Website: home-depot
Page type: customer-info-address
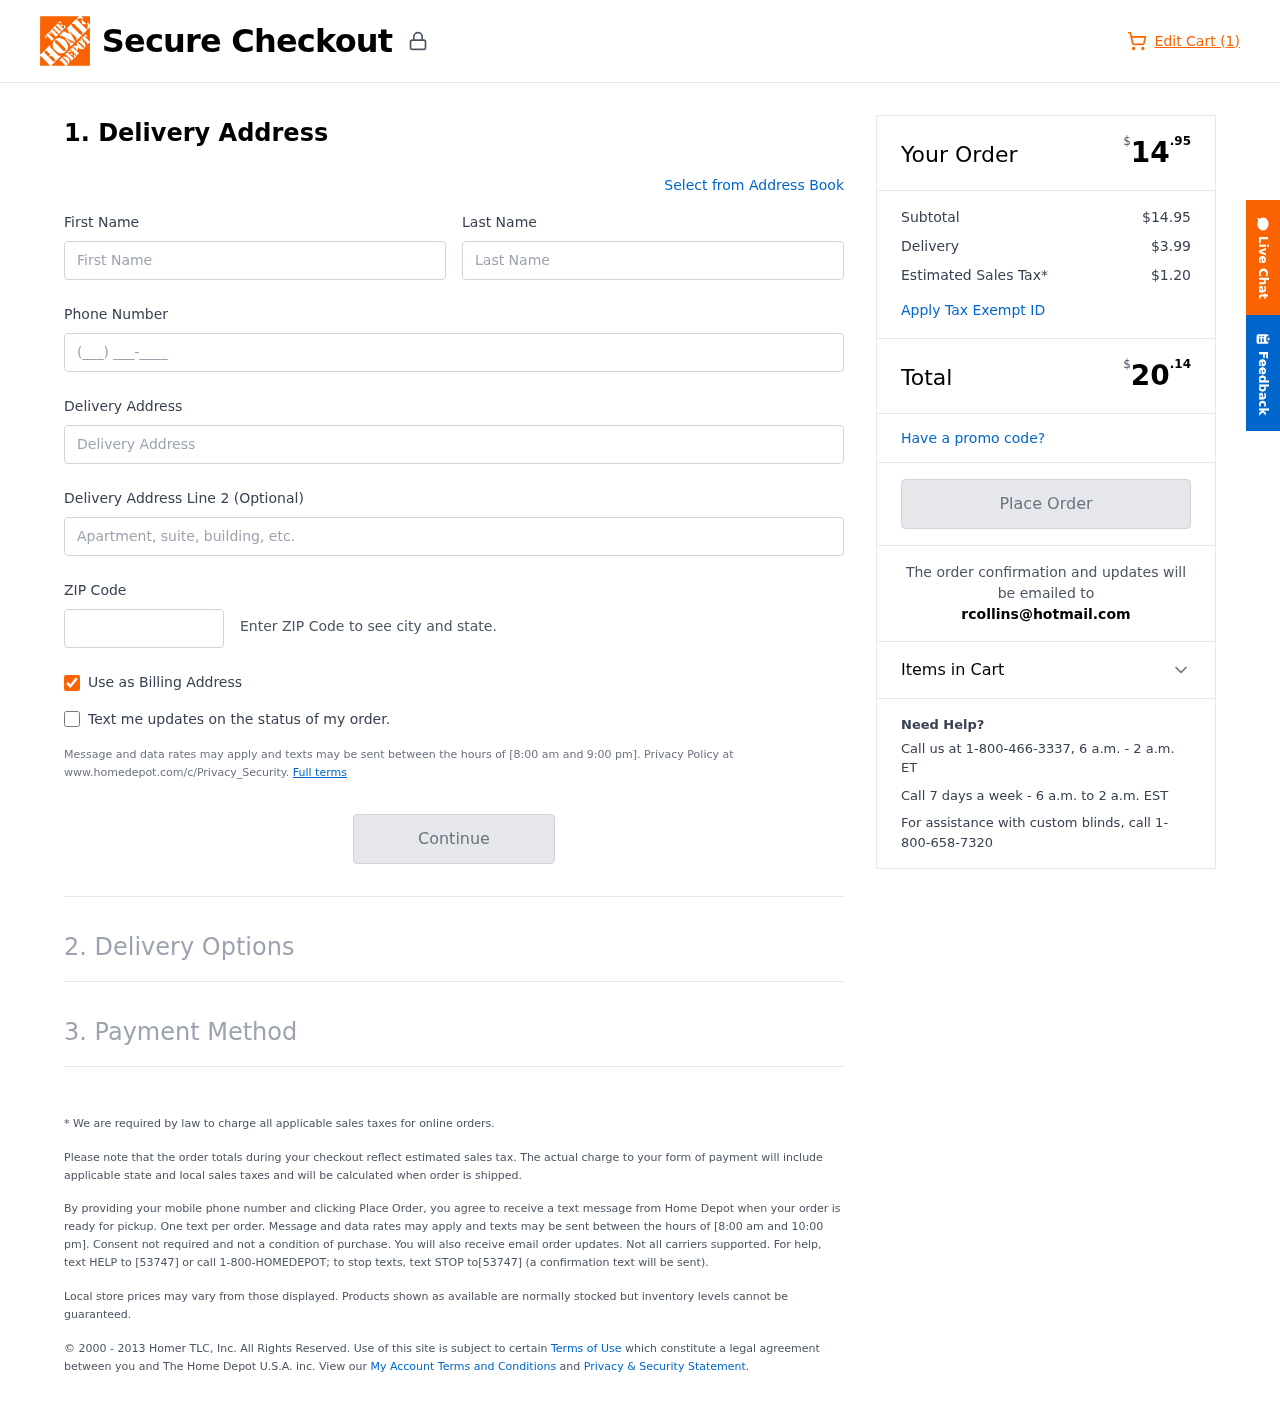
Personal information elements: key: PII_EMAIL
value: rcollins@hotmail.com
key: PII_FIRSTNAME
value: Randy
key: PII_LASTNAME
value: Collins
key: PII_PHONE
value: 3208627282
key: PII_POSTCODE
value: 63136
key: PII_STREET
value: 1357 Sheila Prairie
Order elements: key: ORDER_NUM_ITEMS
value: Edit Cart (1)
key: ORDER_SUBTOTAL_HEADER
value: $14.95
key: ORDER_SUBTOTAL
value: $14.95
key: ORDER_SHIPPING_COST
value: $3.99
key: ORDER_TAX
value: $1.20
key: ORDER_TOTAL2
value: $20.14